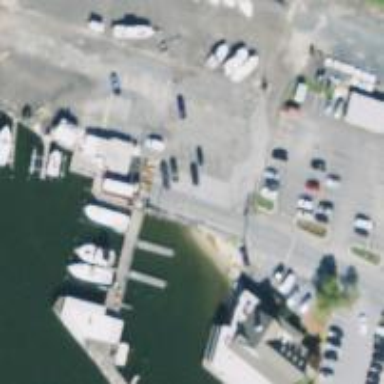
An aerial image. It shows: Man-made pier.